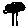
Label: tree